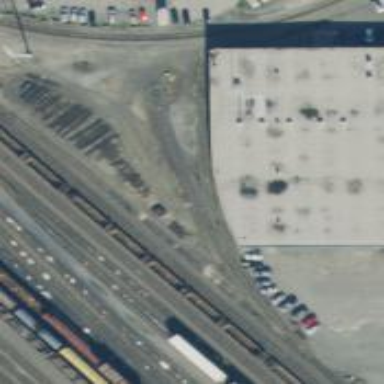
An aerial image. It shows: Rail spur service.